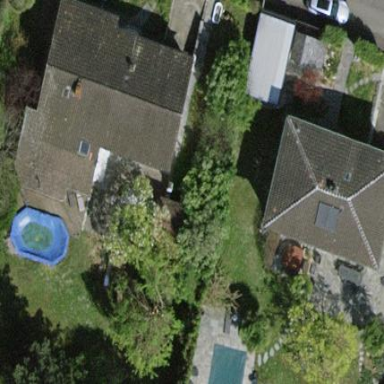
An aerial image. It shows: Garden surrounded by fence.